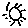
Label: sun